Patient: sex F, age 43
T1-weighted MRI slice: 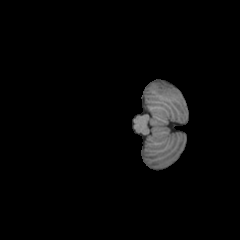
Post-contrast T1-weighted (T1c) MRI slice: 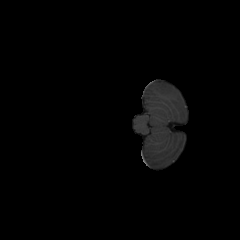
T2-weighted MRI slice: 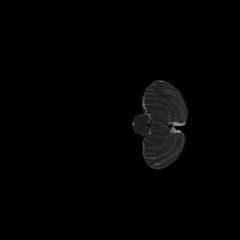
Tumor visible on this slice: no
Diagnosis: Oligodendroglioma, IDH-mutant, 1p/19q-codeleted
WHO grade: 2